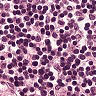
Metastatic tissue present: no